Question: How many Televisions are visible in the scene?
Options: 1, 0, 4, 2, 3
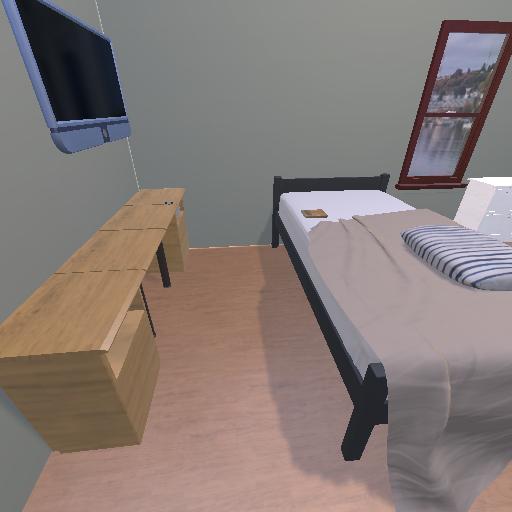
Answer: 1